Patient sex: M
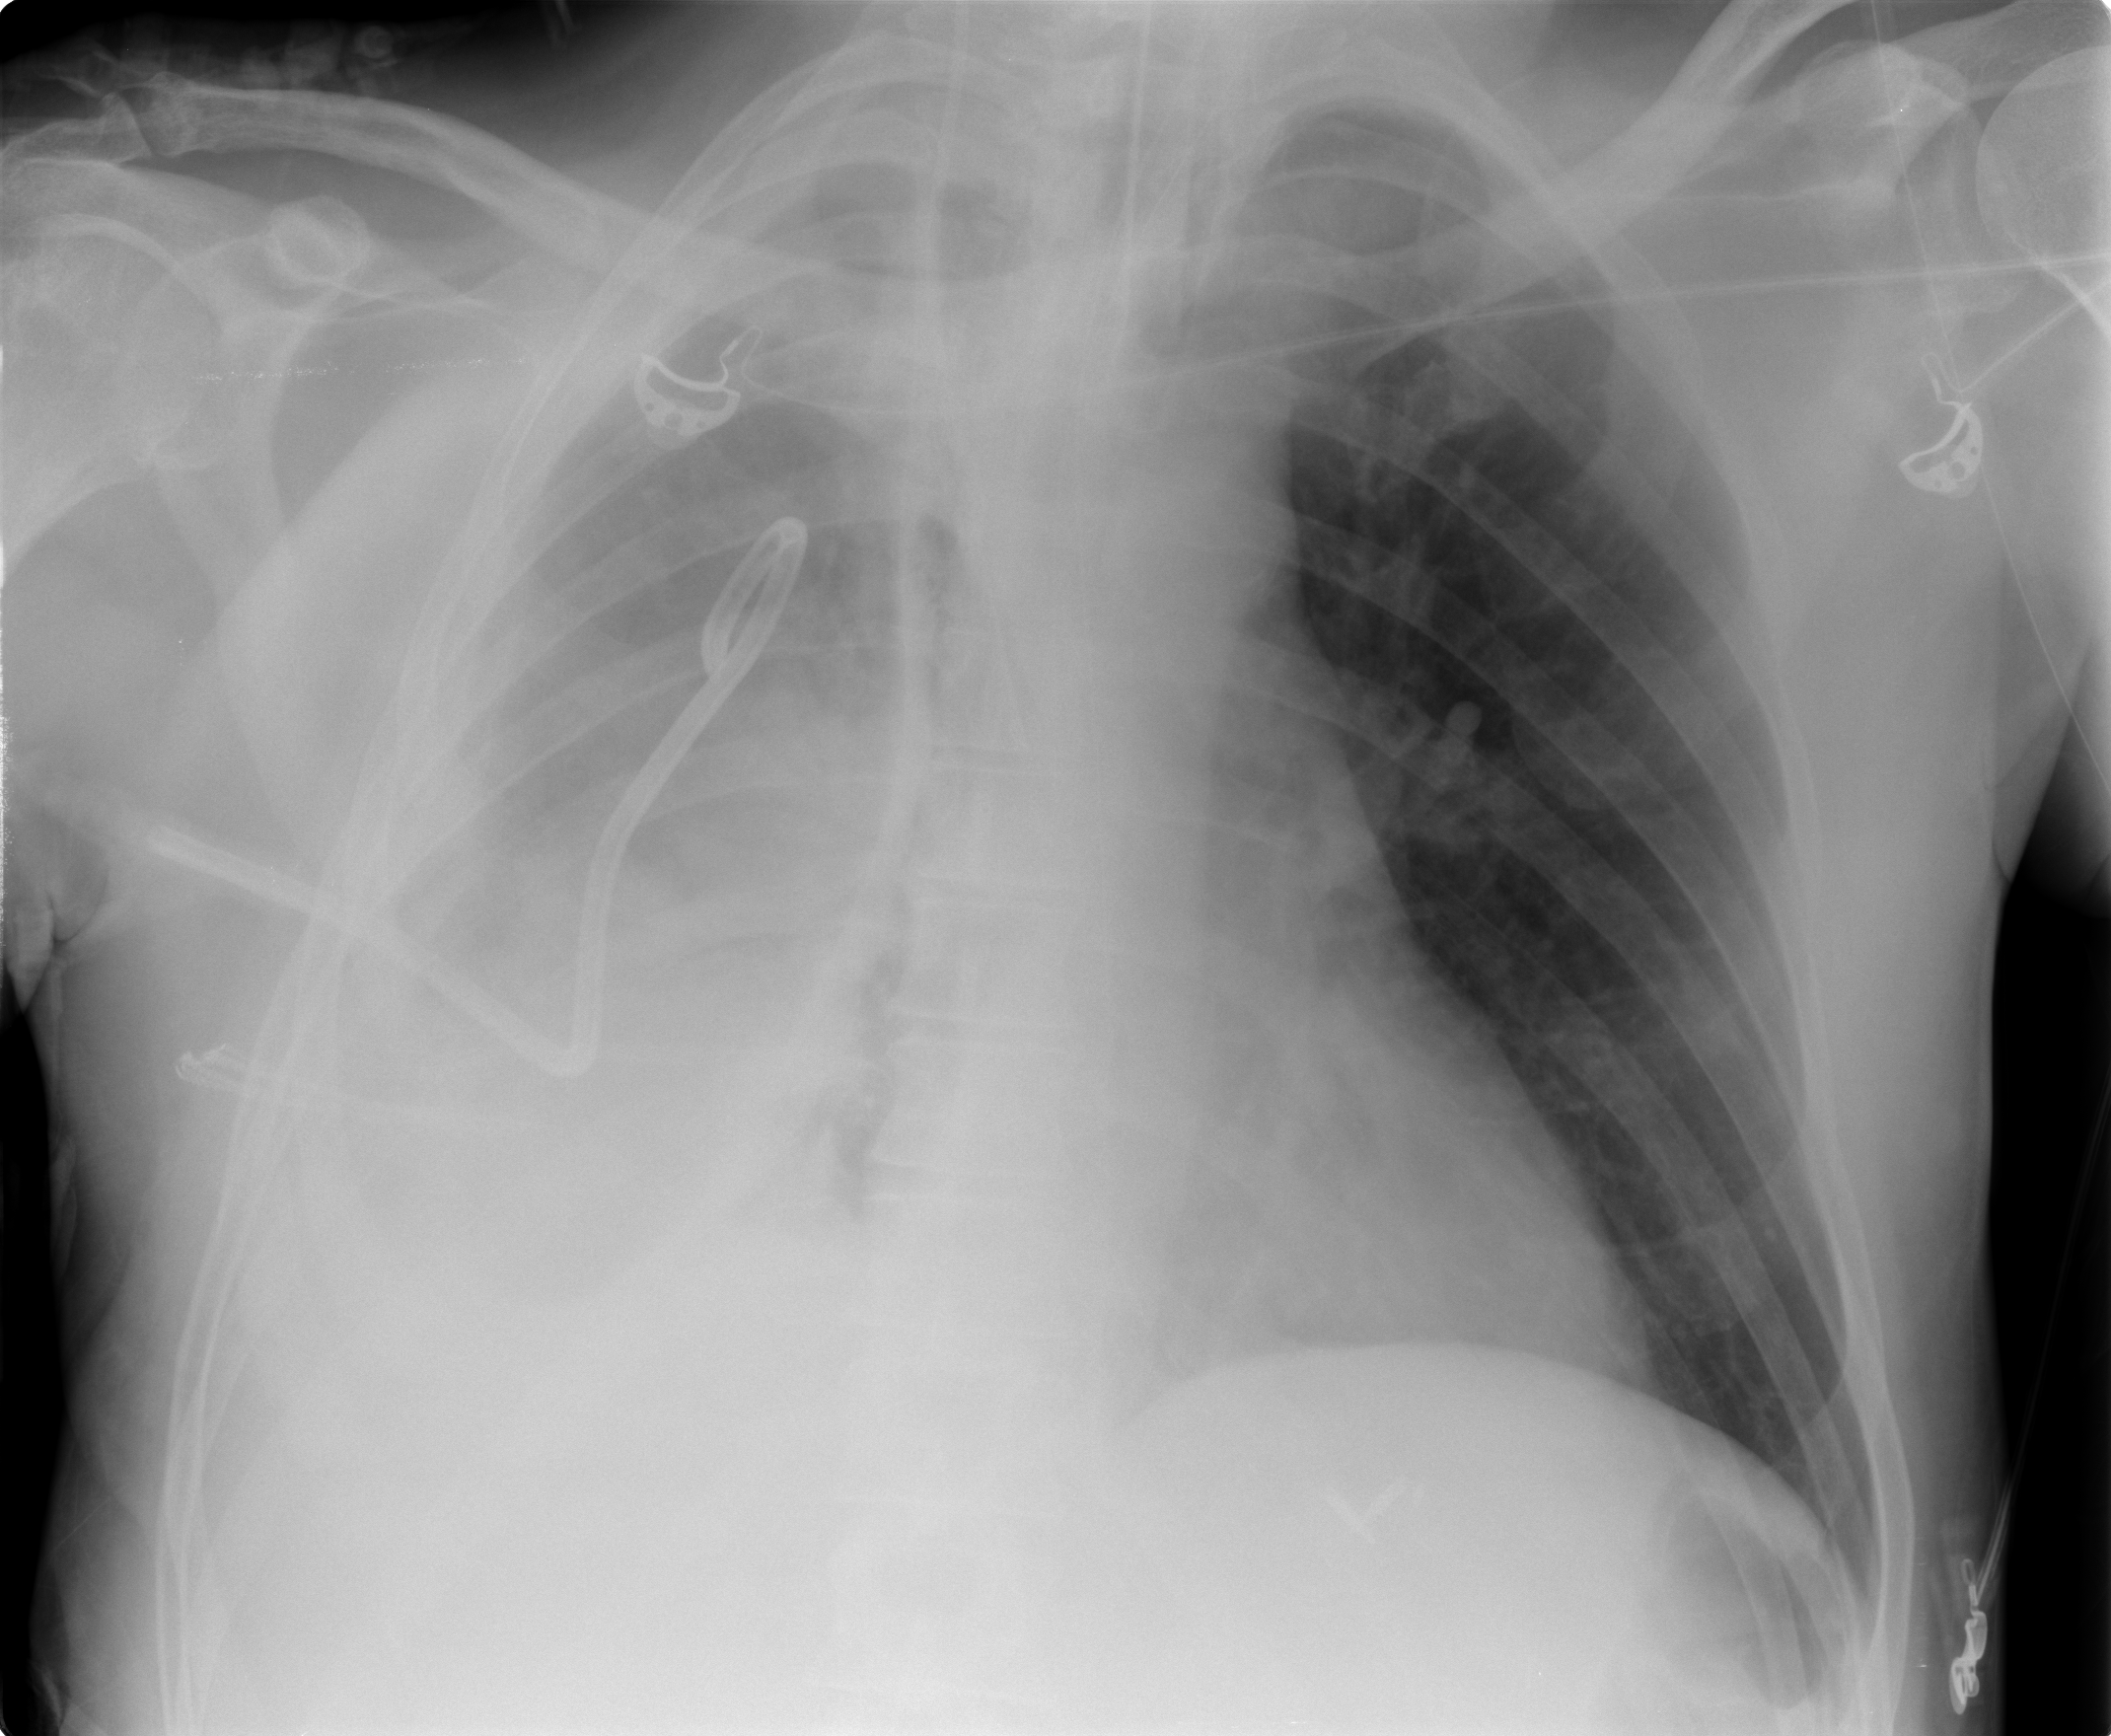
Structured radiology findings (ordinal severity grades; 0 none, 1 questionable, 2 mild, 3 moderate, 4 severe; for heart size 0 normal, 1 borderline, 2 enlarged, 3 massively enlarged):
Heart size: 1
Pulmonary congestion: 0
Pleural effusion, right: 3
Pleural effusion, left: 0
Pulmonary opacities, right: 2
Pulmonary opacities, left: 0
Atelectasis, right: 3
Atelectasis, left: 0